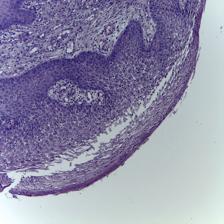
Diagnosis: OSCC